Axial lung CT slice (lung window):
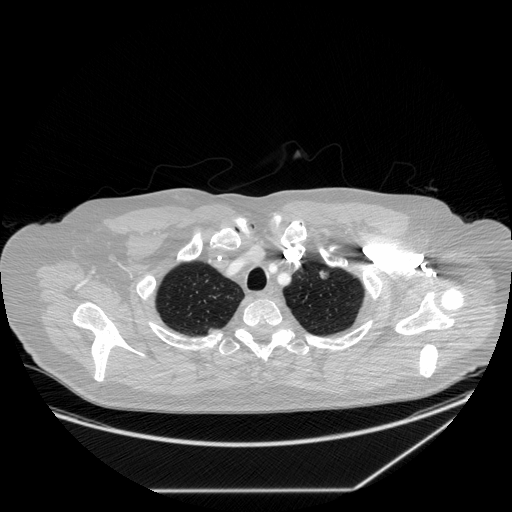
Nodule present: yes
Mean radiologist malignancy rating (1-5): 3.5